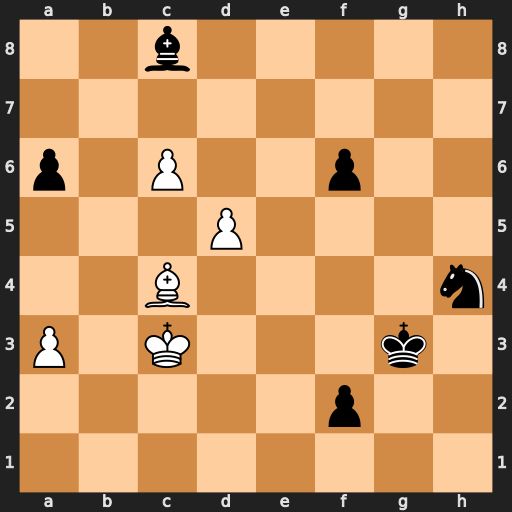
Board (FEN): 2b5/8/p1P2p2/3P4/2B4n/P1K3k1/5p2/8
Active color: w
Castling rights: -
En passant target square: -
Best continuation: d6 Nf5 d7